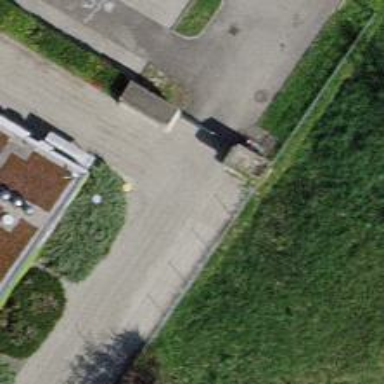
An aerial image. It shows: Gate.